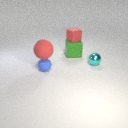
small blue rubber sphere in front of large green rubber cube